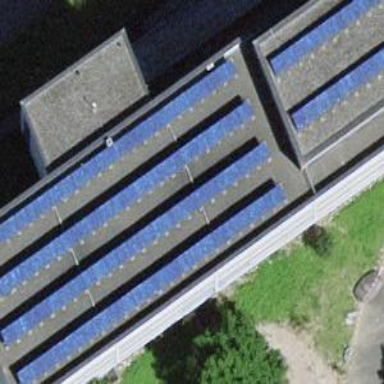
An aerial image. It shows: Solar photovoltaic panel generator.